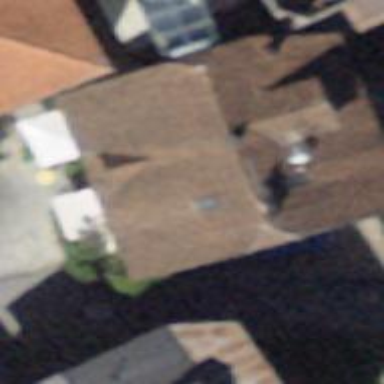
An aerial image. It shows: Restaurant.